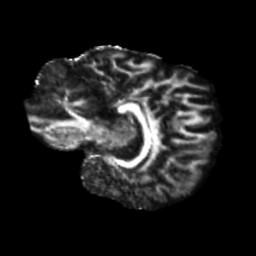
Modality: FA
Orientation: sagittal
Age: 39
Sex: female
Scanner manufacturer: siemens
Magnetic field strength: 3 T
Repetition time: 5.25 s
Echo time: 0.08 s